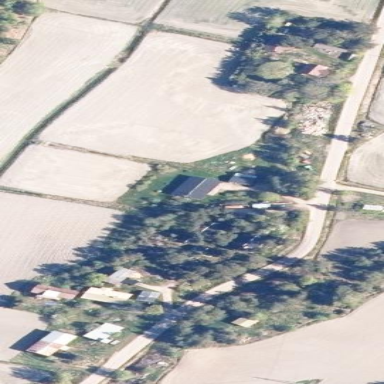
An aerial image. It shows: Farmyard area.